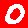
Digit: 0